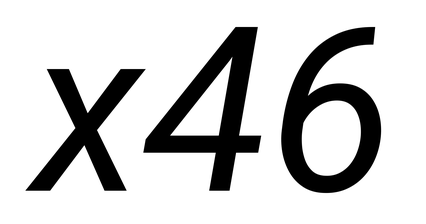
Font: Roboto-Italic_Italic